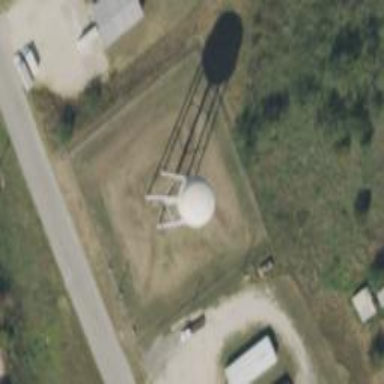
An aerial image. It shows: Water tower that is man-made.